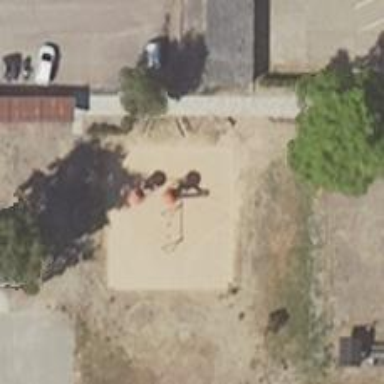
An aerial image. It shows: Playground structure.